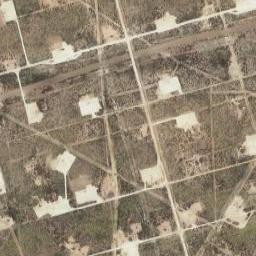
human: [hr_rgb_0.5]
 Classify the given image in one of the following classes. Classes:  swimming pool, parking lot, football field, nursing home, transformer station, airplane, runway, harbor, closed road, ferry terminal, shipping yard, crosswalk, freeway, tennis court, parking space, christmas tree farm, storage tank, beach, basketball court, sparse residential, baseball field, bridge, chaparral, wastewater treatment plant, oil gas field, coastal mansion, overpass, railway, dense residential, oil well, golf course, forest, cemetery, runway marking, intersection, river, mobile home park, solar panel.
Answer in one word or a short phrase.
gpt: oil gas field